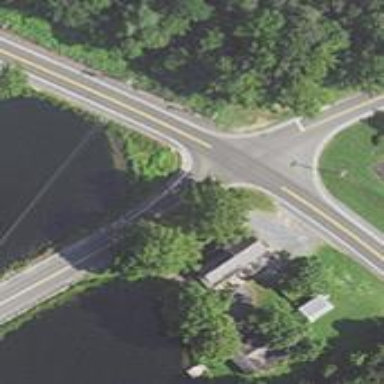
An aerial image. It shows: Stop road.